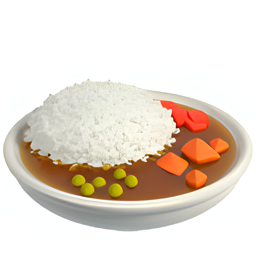
Name: curry and rice
Emoji: 🍛
Group: Food & Drink
Sub-group: food-asian